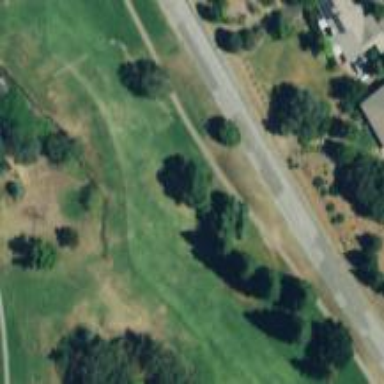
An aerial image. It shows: Golf hole.